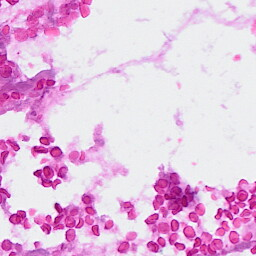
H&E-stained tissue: Breast